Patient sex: M
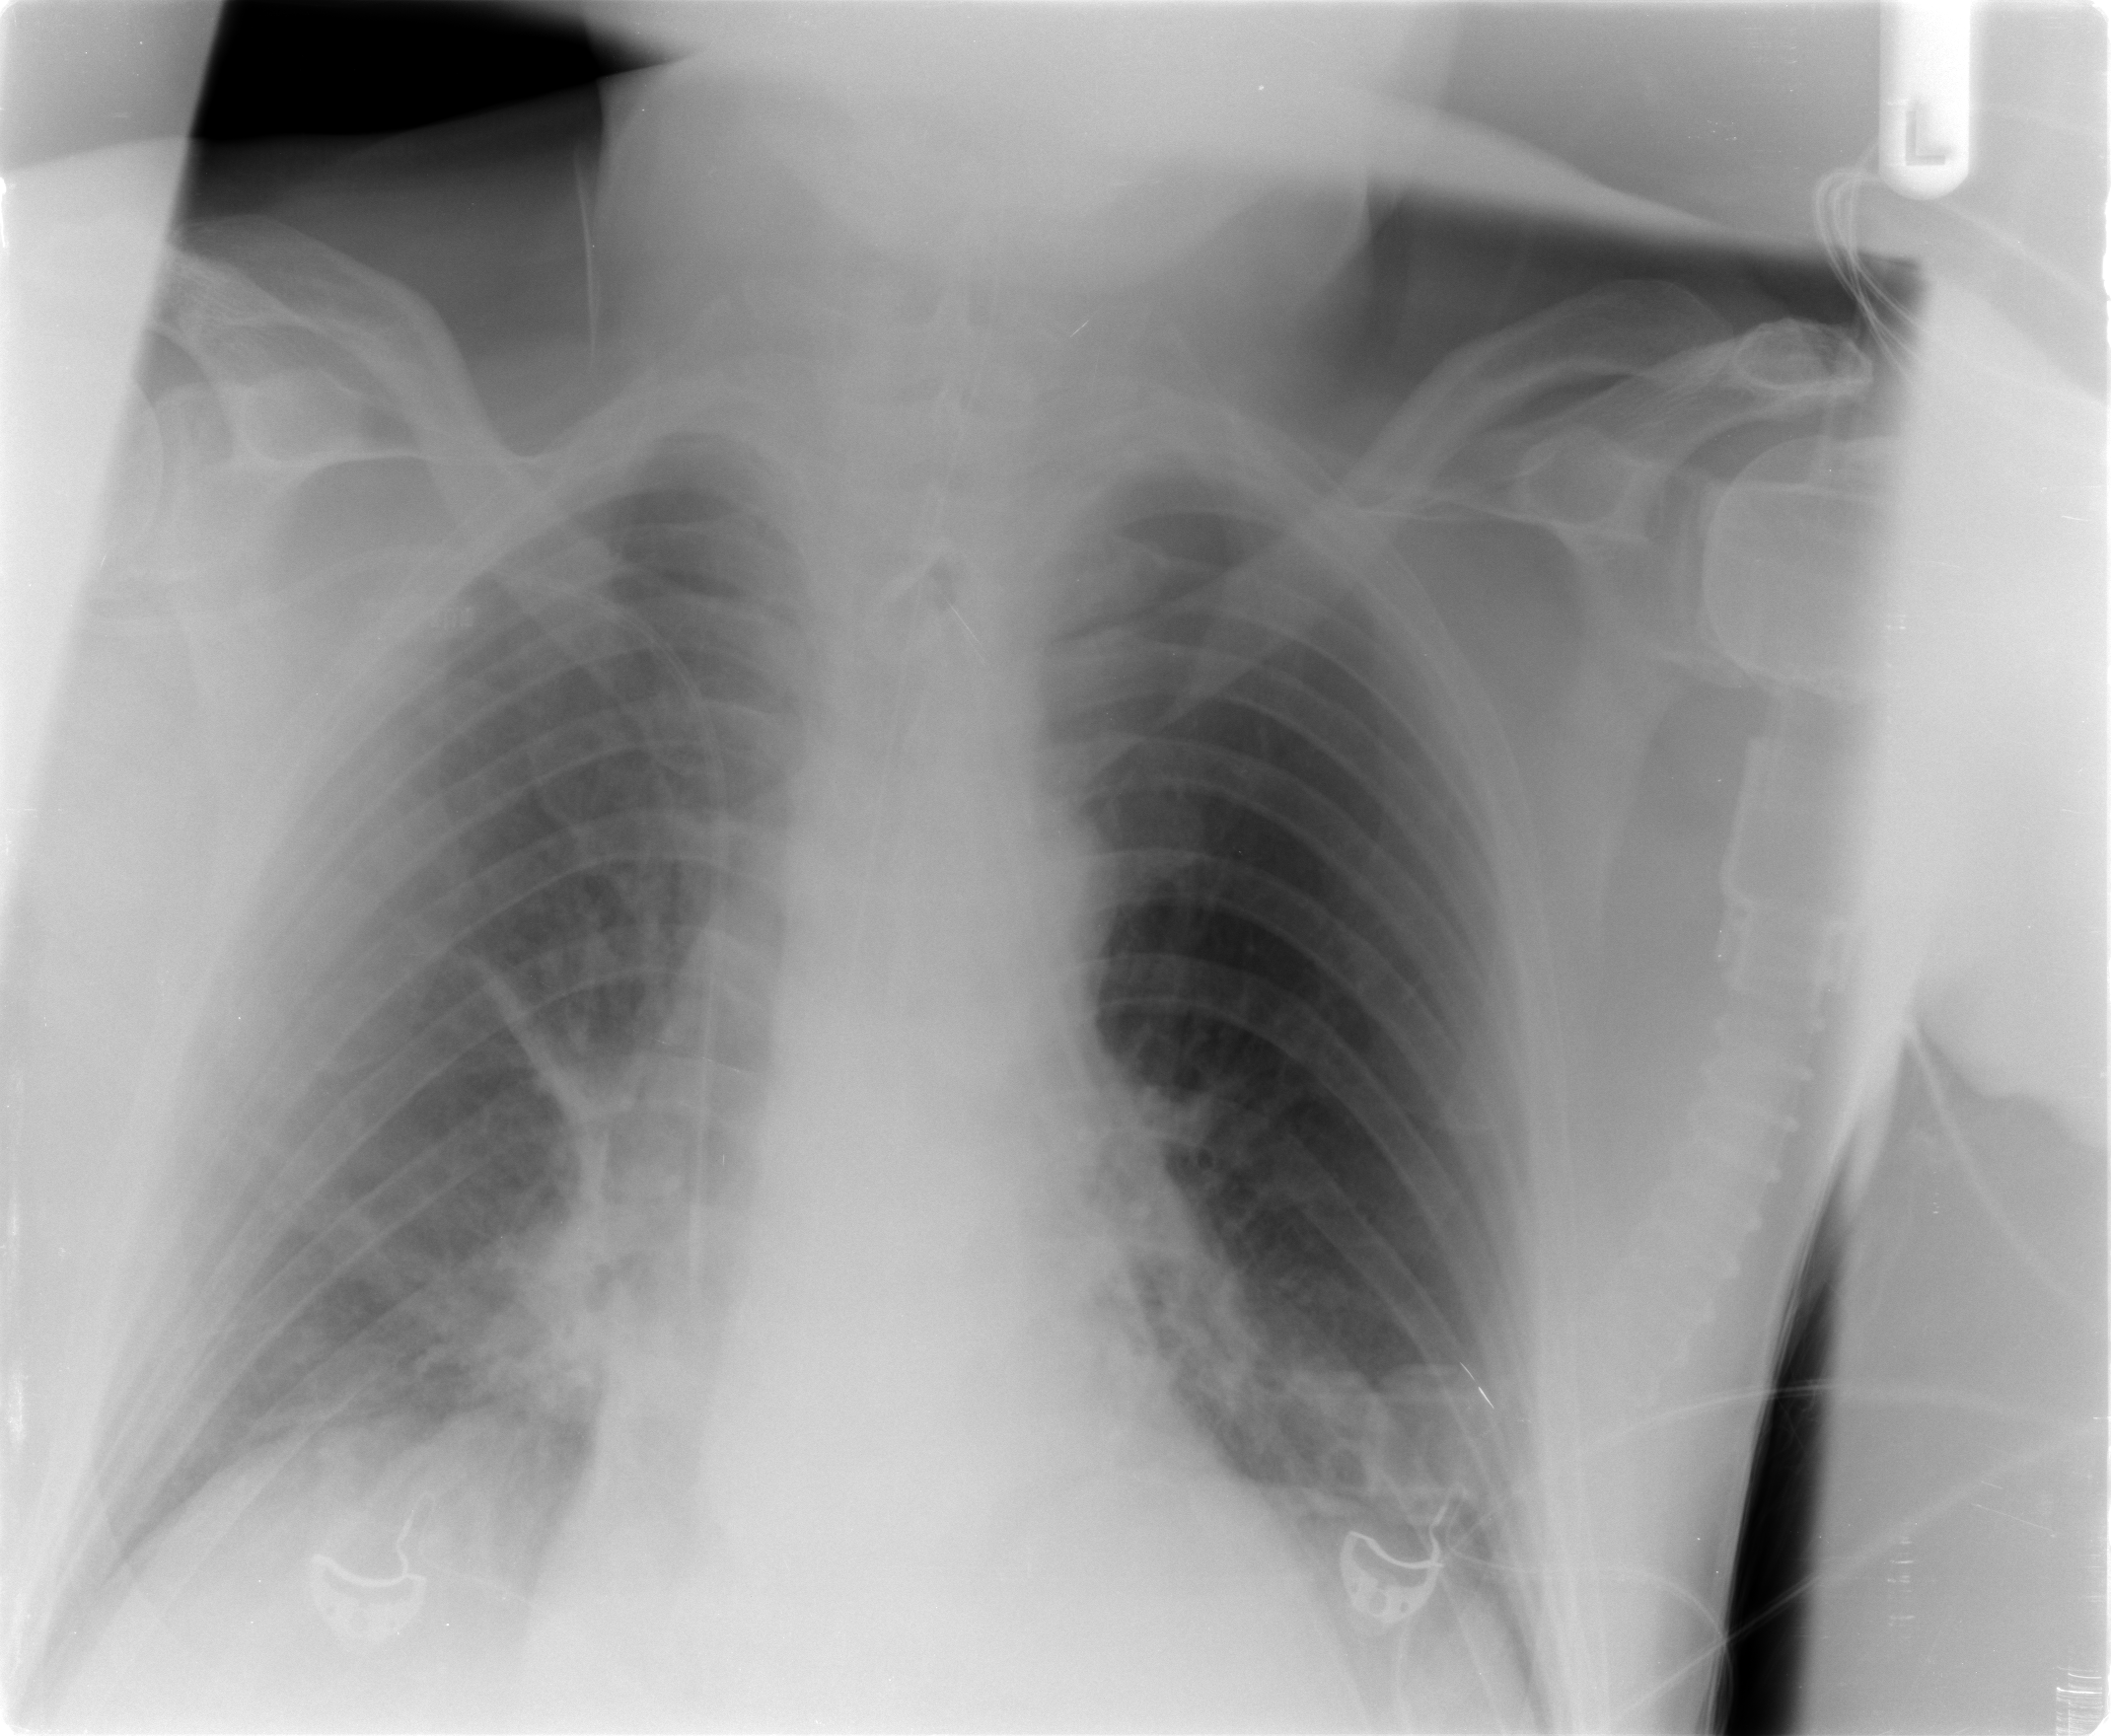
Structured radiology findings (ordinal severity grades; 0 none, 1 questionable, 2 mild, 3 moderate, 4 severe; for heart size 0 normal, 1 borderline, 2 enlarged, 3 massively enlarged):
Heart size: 0
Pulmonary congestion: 2
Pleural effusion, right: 0
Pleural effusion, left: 0
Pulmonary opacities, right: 0
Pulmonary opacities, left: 0
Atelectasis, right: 2
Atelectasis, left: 2